Question: Suddenly, IntelliJ IDEA is showing the following module view with a strange yellow colour in the background. I don't know how to get my module back, because it is not being shown:
Do you know how can I see my project folder back?
Thanks
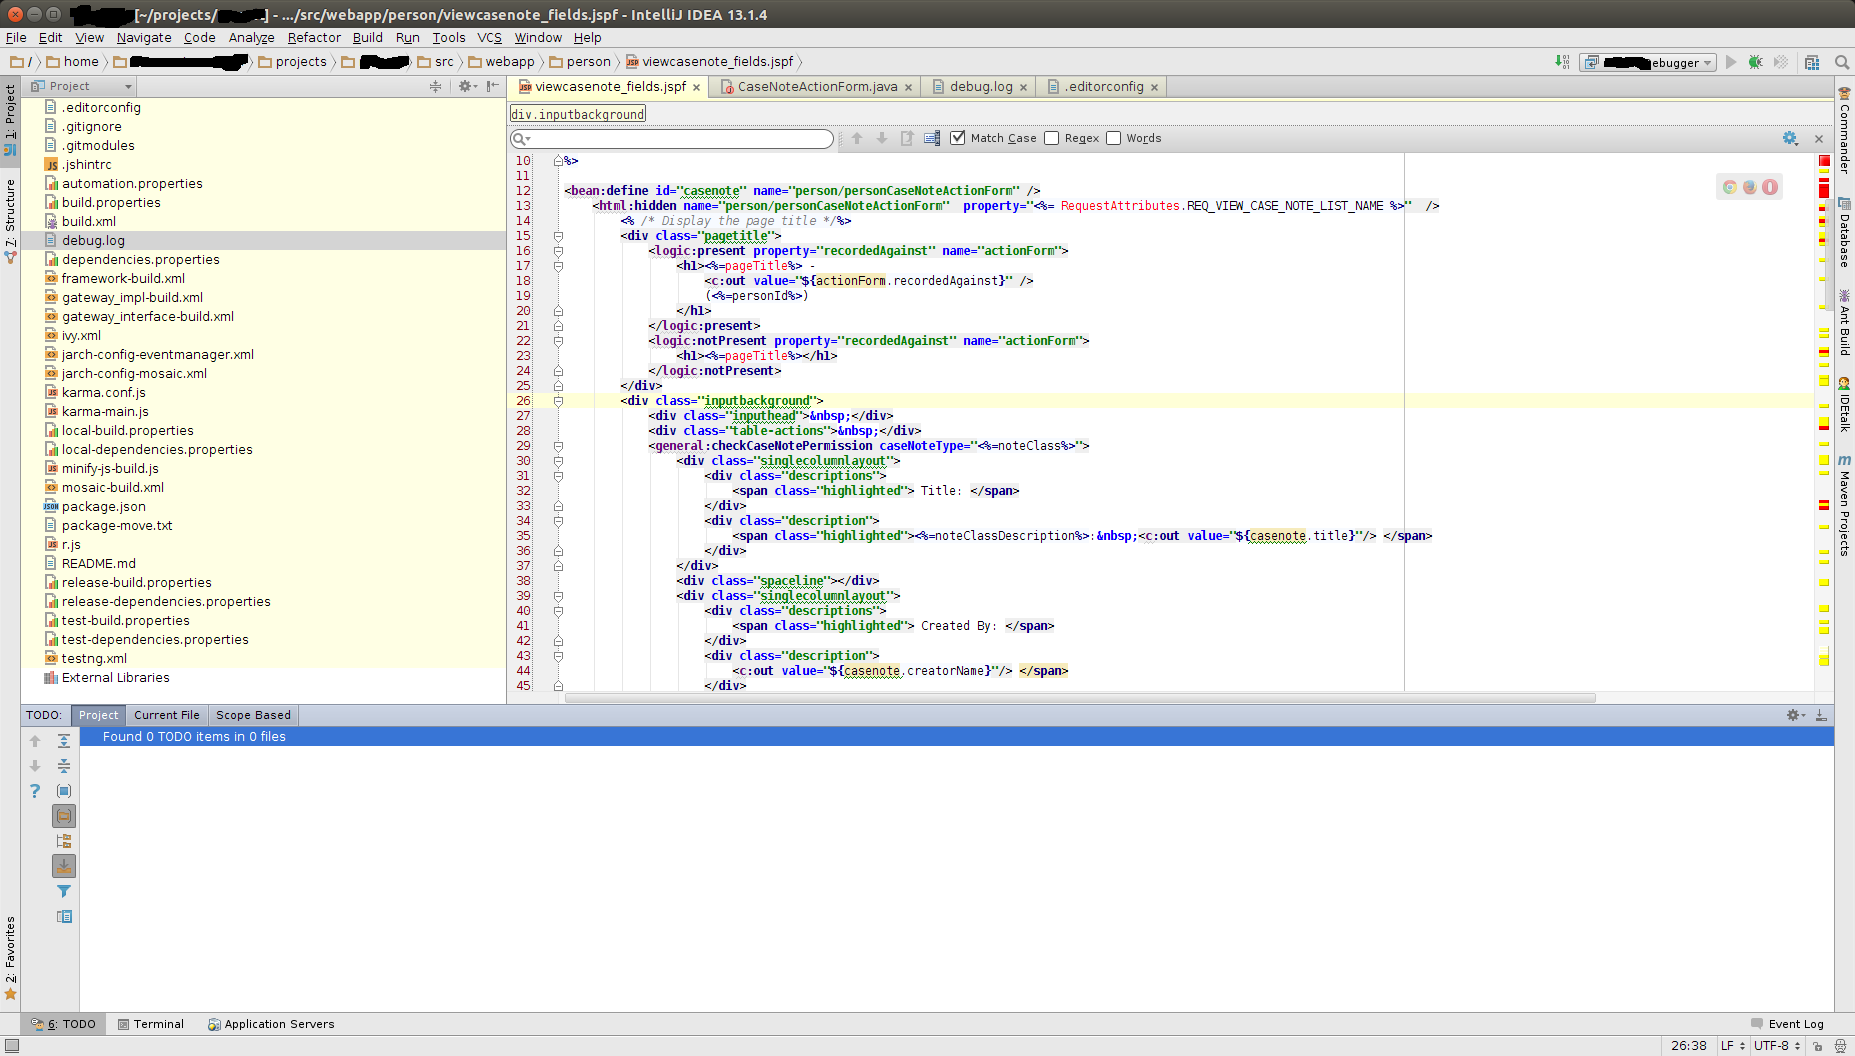
Answer: You can go to File-> Project Structure and then define it as a 'Source Folder'